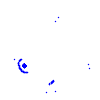
Particle: pion